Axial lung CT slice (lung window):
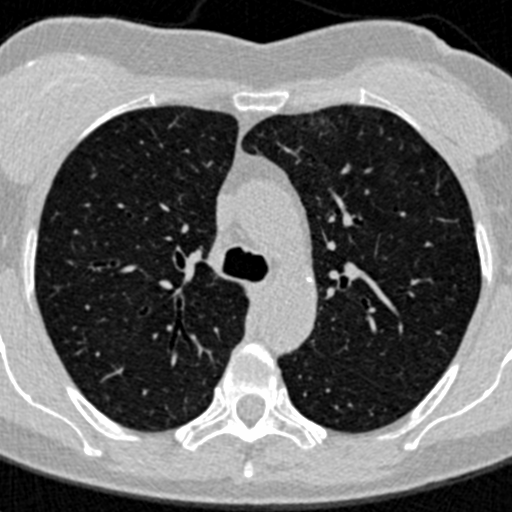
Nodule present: no